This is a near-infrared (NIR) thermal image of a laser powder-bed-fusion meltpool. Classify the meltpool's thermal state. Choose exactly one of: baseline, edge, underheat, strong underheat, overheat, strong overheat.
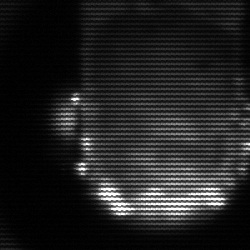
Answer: baseline